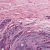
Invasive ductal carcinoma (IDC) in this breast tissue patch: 1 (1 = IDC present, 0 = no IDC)